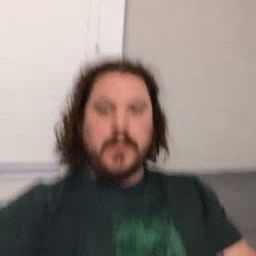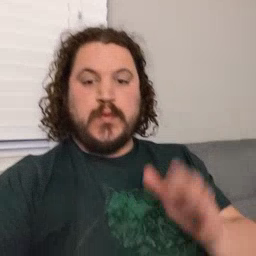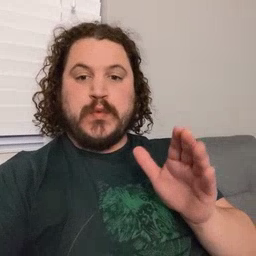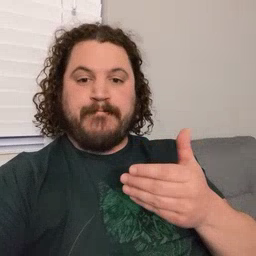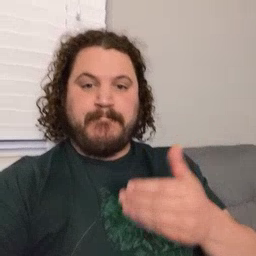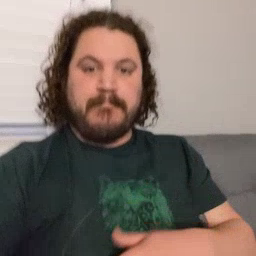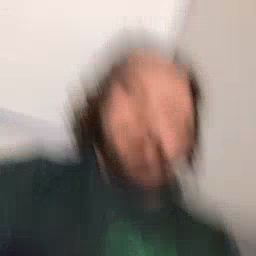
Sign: room